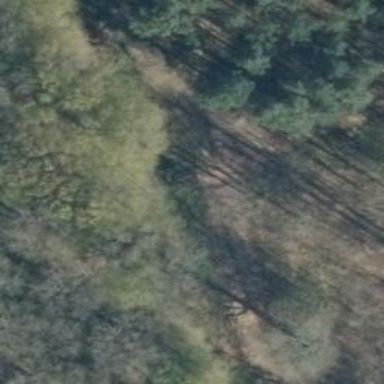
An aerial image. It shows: Hunting stand.